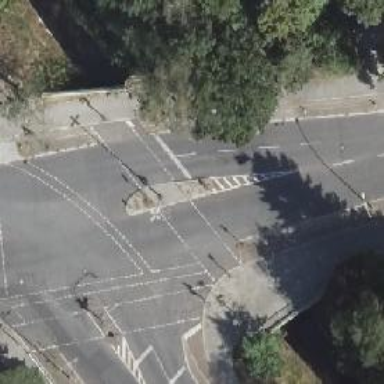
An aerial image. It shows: Crossing with traffic signals.